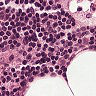
Metastatic tissue present: no